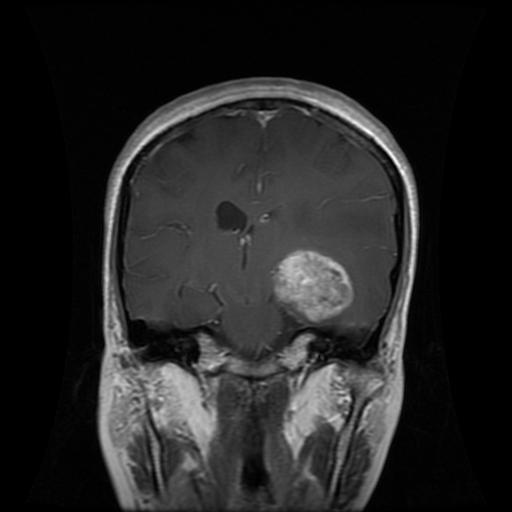
Label: glioma